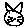
Label: cat